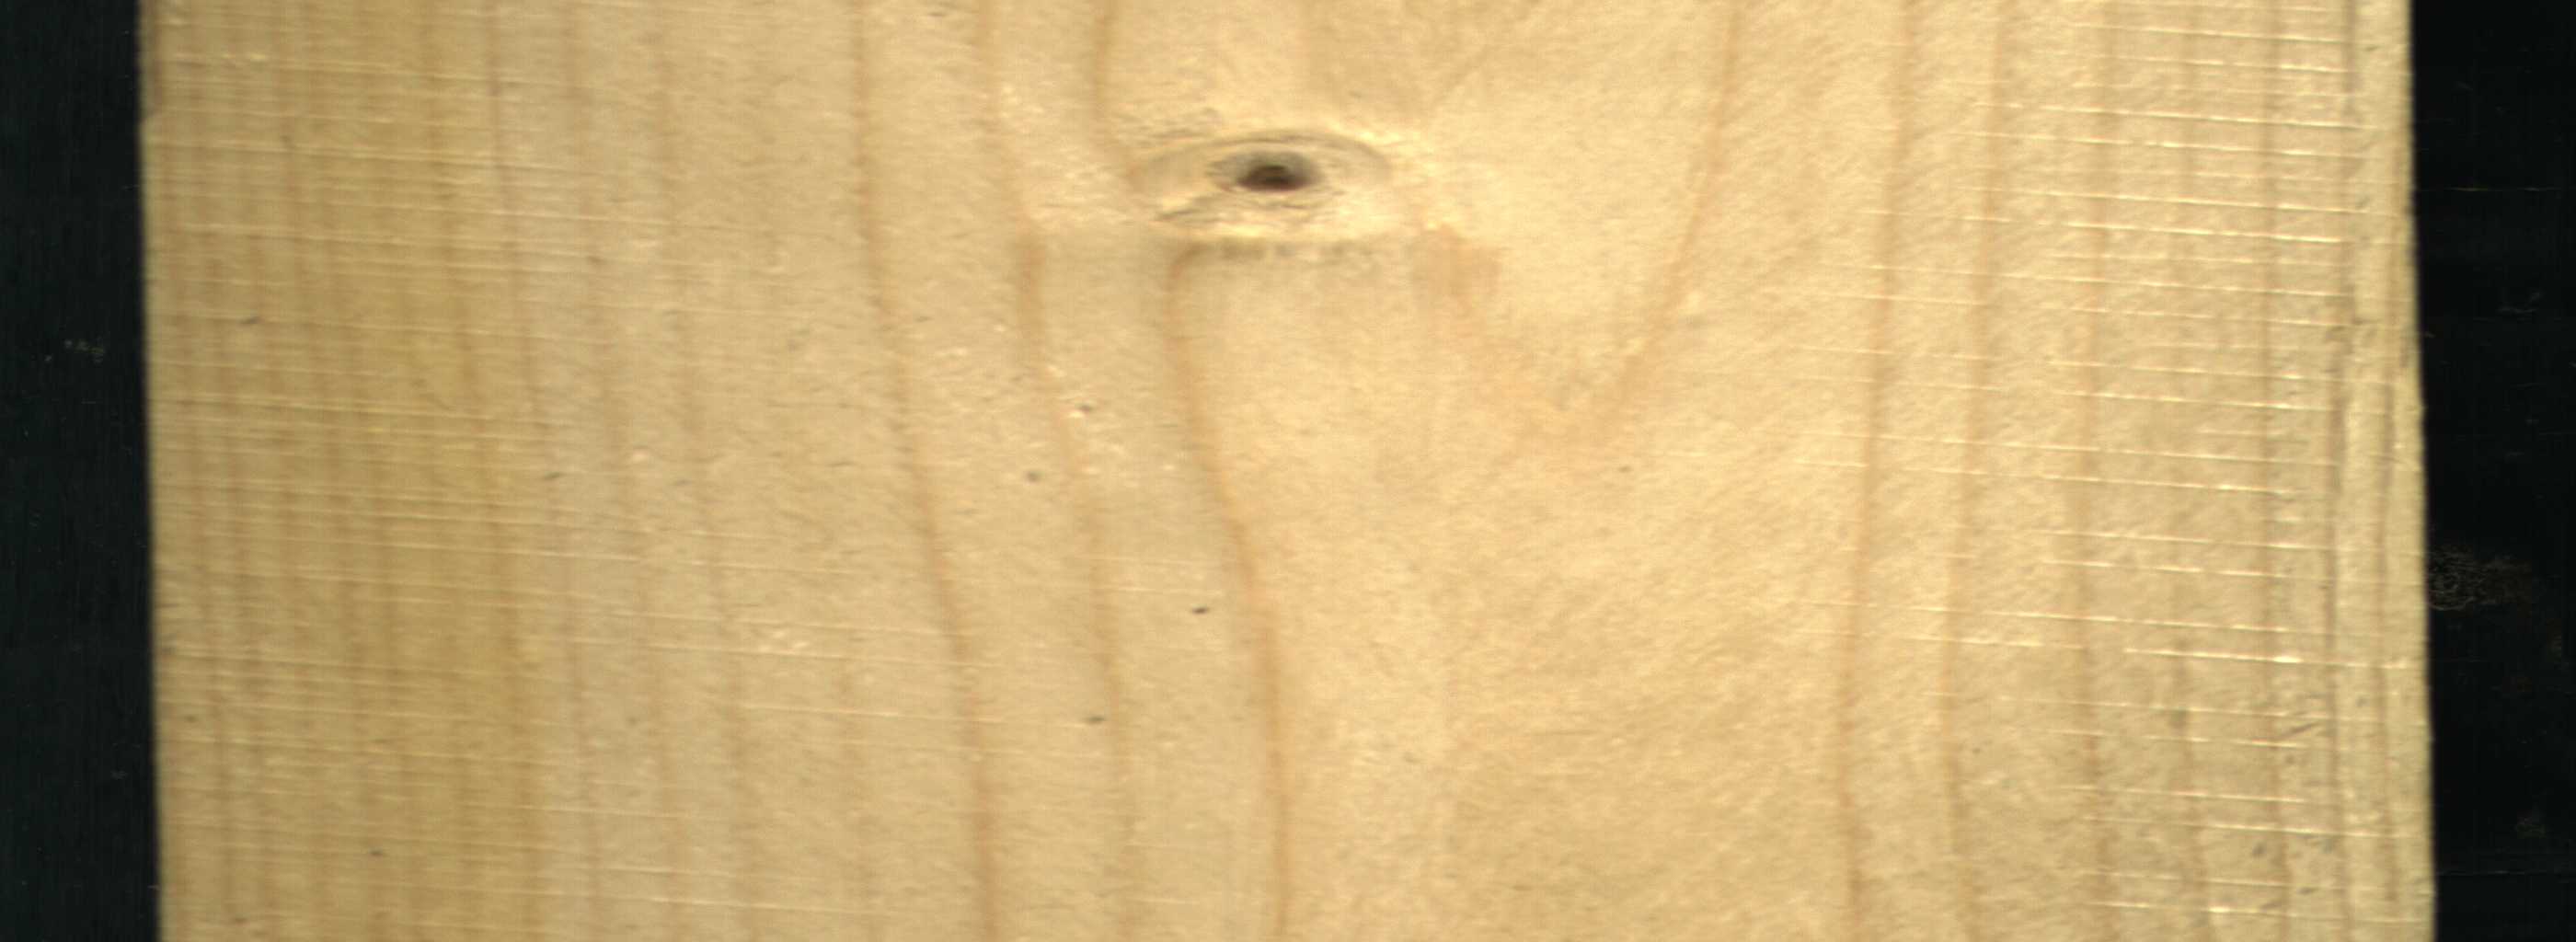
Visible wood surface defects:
Live_Knot